Question: I have done a service that gets a json file from the server with the translated values of the labels of my webapp. Seems to work fine:
'''
mobilityApp.service('serveiTraduccions', function($resource) {
this.getTranslation = function($scope) {
var languageFilePath = 'traduccions/traduccio_en.json';
$resource(languageFilePath).get(function (data) {
$scope.translation = data;
});
};
});
'''
What I am trying to do is acces that "$scope.translation" from my controler, I tried all and nothing worked. The object is saved in my $scope as you can see:

how can I get the values of the "registroBtnRegistro", "registroErrorRegistro" etc ?
Thanks in advance !
I tried:
- 'console.log($scope.translation);'- 'console.log($scope['translation']);'- 'console.log($scope.translation.registroBtnRegistro);'
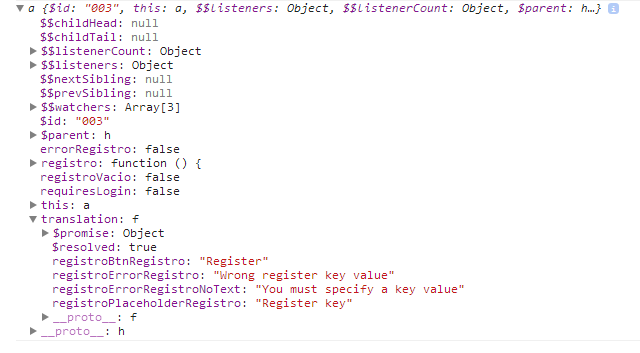
Answer: this answer is a blind attempt because your original post lacks basic information like the call from the controller.
we can refine it until we make it work.
First, you should be returning something from your method:
'''
mobilityApp.service('serveiTraduccions', function($resource) {
this.getTranslation = function() {
var languageFilePath = 'traduccions/traduccio_en.json';
return $resource(languageFilePath);
};
});
'''
You are using '$resource' but you might as well use basic '$http.get()'. at least it doesn't look like a restful api to me.
In any case, because it's an asynchronous request, it will not return the list of translated strings, but a resource "class" that allows methods like 'get', 'delete' or the more general 'query()':
> from the docs: default methods are
{ 'get': {method:'GET'},
'save': {method:'POST'},
'query': {method:'GET', isArray:true},
'remove': {method:'DELETE'},
'delete': {method:'DELETE'} };
sidenote: injecting '$scope' in a service doesn't make much sense to me: services are used to encapsulate common logic accross components. However, you can pass a scope instance as a parameter.
Then, the controller that uses this should have the service injected and use a callback to get the results when they have arrived (asynchronous operation!):
'''
TraduccioCtrl ... {
$scope.translation = {}; // avoid undefined when the view just loads
ServeiTraduccions.getTranslation.query(function (response) {
$scope.translation = response; // and angular's two-way data binding will probably do the rest
});
}
'''
The <URL>